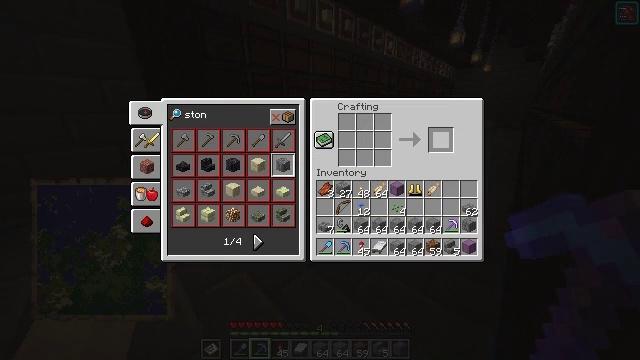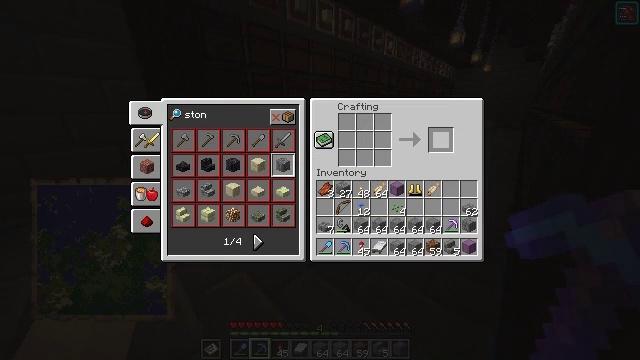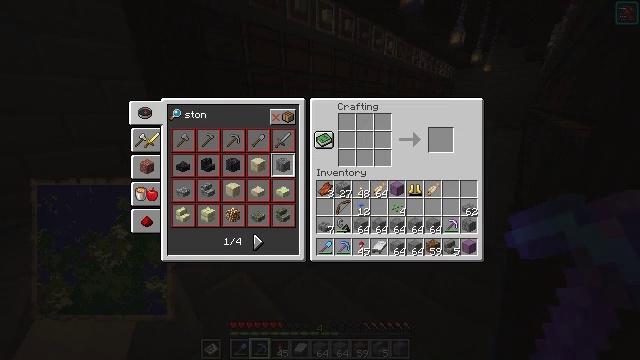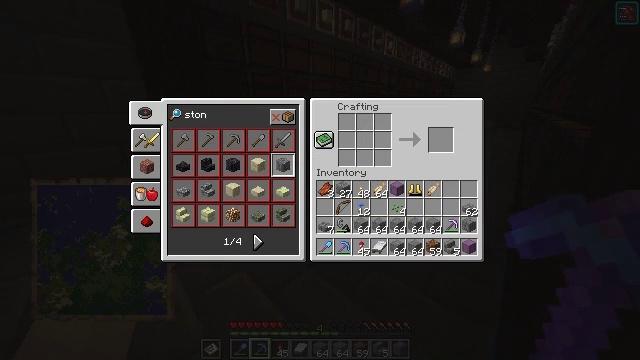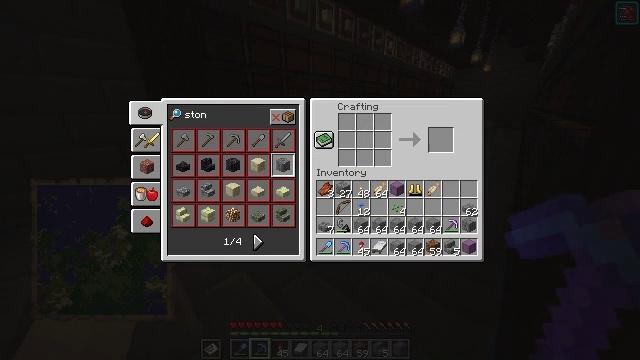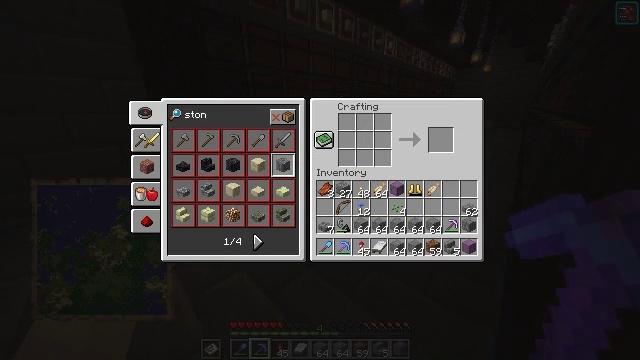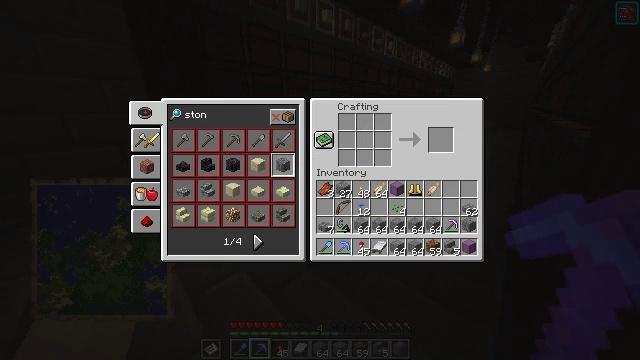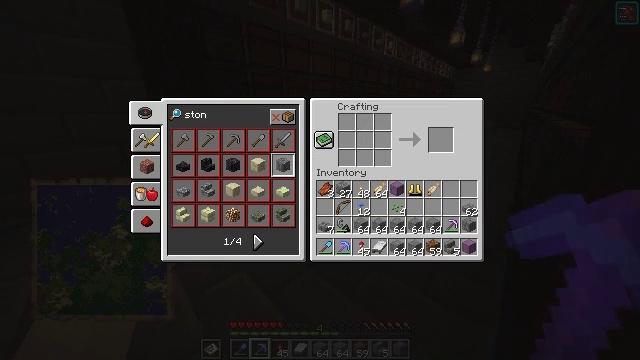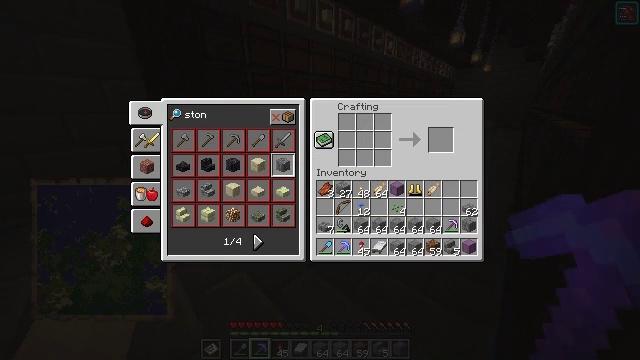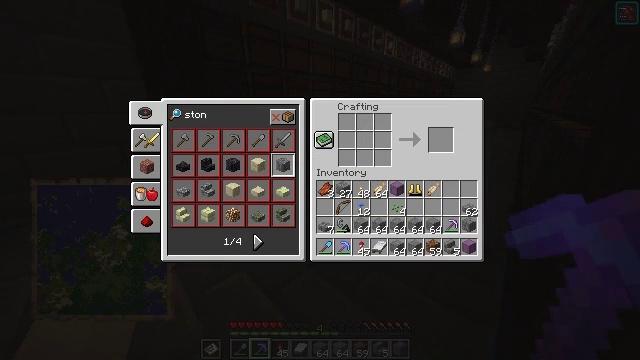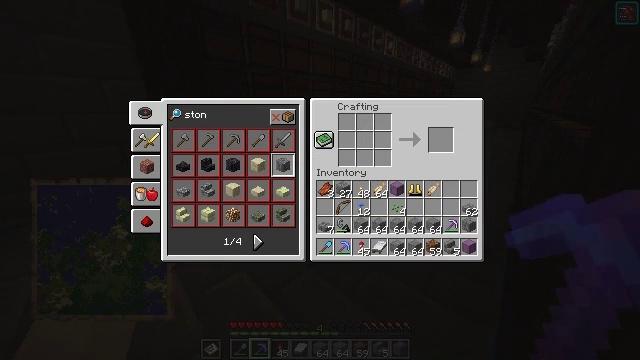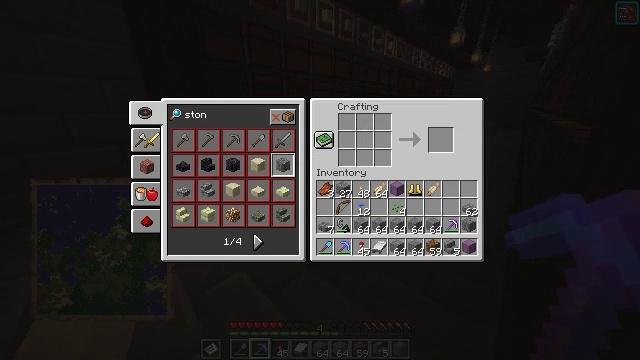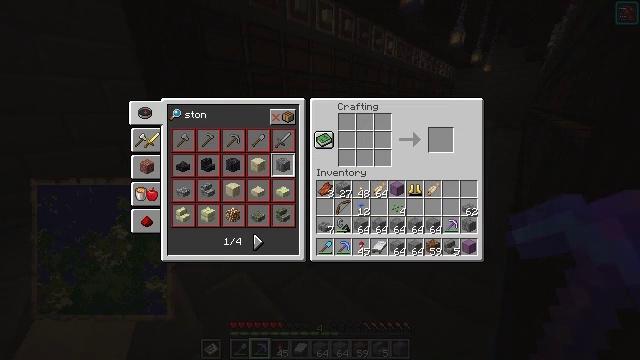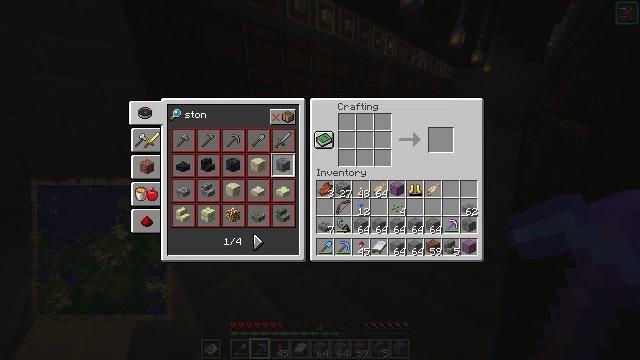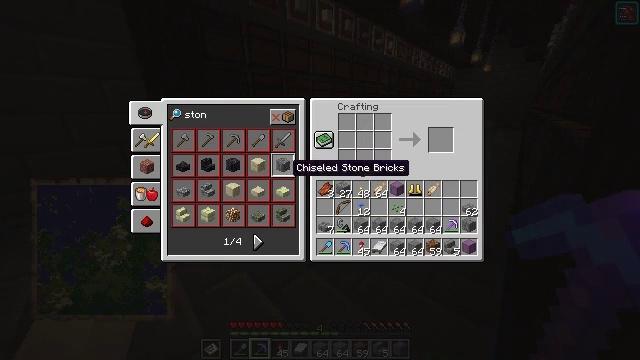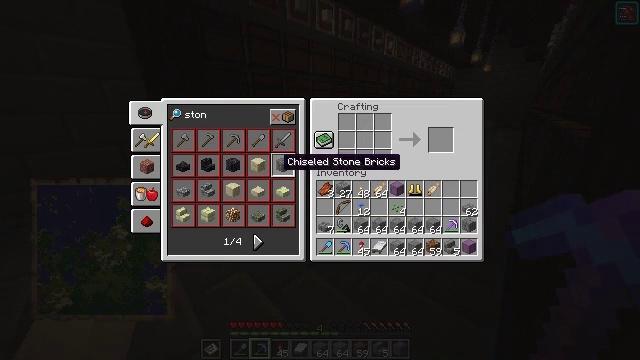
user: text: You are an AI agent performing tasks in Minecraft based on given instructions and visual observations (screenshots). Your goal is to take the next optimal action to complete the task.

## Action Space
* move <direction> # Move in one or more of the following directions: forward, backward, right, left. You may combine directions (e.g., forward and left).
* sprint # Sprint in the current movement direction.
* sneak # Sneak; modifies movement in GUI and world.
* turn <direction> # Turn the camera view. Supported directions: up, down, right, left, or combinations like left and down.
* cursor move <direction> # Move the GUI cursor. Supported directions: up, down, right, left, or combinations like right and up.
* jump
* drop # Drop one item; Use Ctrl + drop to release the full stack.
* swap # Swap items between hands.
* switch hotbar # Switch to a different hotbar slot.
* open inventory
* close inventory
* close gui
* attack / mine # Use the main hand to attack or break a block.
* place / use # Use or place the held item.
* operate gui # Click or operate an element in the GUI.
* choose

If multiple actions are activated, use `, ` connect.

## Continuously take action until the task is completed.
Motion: motion action
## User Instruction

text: Craft chiseled stone bricks using the crafting grid.
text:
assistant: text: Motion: no_op
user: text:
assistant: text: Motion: no_op
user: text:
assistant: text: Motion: no_op
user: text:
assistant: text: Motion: no_op
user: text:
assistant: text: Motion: no_op
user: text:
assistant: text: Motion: no_op
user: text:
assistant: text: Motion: no_op
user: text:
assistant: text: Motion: no_op
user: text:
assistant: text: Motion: no_op
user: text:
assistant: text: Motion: no_op
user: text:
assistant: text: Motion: cursor move left
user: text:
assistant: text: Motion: cursor move left and down
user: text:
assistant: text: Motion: cursor move left
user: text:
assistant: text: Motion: sneak, cursor move left
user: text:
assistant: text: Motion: sneak, cursor move left
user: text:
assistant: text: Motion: sneak
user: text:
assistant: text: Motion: sneak
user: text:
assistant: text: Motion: sneak, operate gui
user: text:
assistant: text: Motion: sneak, operate gui
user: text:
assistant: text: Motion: sneak
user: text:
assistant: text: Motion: sneak, cursor move right and down
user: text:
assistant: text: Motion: sneak, cursor move right
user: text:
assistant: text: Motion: sneak, cursor move right and up
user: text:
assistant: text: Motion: sneak, cursor move right
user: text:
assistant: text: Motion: sneak, cursor move right
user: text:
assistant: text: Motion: sneak
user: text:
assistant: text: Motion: sneak, cursor move left and up
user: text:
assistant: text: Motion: sneak
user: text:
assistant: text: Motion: sneak, cursor move left
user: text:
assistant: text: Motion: sneak